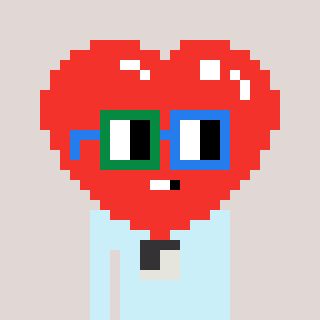
a pixel art character with square green and blue glasses, a heart-shaped head and a cold-colored body on a warm background